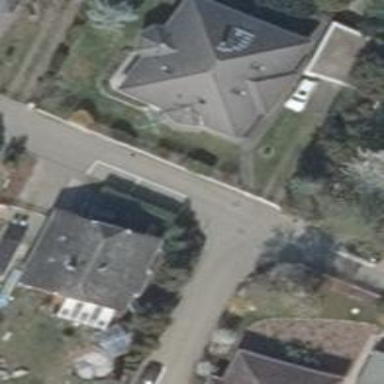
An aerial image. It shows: Asphalt road in residential area.